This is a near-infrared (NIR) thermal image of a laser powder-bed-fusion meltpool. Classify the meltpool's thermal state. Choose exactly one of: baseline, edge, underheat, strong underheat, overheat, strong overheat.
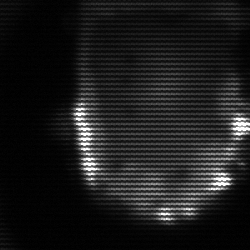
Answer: baseline